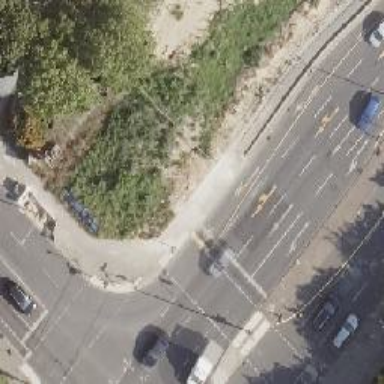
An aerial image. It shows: Road with traffic signals.